Question: The 'src' should stretch its width to 'match_parent', while keeping aspect ratio. When the image is larger than the parent, it scales down correctly. But when the image is smaller, it does not scale up. (illustration shows desired behavior).

'''
<RelativeLayout
android:layout_width="match_parent"
android:layout_height="match_parent" >
<ImageView
android:id="@+id/banner"
android:layout_width="match_parent"
android:layout_height="wrap_content"
android:scaleType="fitCenter"
android:adjustViewBounds="true"
android:src="@drawable/foo"
/>
</RelativeLayout>
'''
Using 'ScaleType.fitXY' stretches the 'width' only
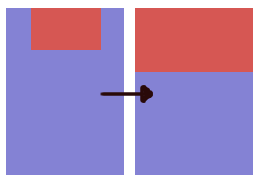
Answer: I believe that is not possible, at least not with the options provided by 'scaleType' attribute.
Your best option in this case is to use 'centerCrop', but only the center of the picture will be visible.
However, if you are not ok with this option, then you could scale the image programatically without loosing aspect ratio.
In order to achieve this you'll need to calculate a scale factor based on the screen width, and then use this scale factor to know the new height of the image.
Like this:
'''
ImageView imageView = (ImageView)findViewById(R.id.imageView);
Bitmap bitmap = BitmapFactory.decodeResource(getResources(), R.drawable.foo);
int imageWidth = bitmap.getWidth();
int imageHeight = bitmap.getHeight();
int newWidth = getScreenWidth(); //this method should return the width of device screen.
float scaleFactor = (float)newWidth/(float)imageWidth;
int newHeight = (int)(imageHeight * scaleFactor);
bitmap = Bitmap.createScaledBitmap(bitmap, newWidth, newHeight, true);
imageView.setImageBitmap(bitmap);
'''
Also, you'll need to adjust the declaration of 'ImageView' in layout file:
'''
<ImageView
android:id="@+id/imageView"
android:layout_width="wrap_content"
android:layout_height="wrap_content" />
'''